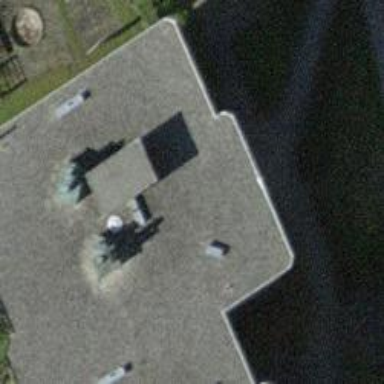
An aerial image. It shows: Flat-roofed building.